Field crop: maize
Growth stage: 2
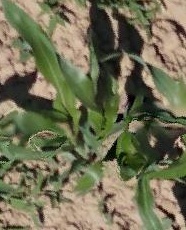
Species: maize